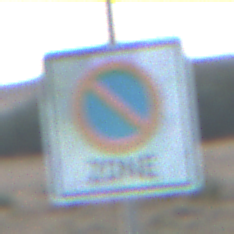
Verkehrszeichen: BeginnEingeschraenktesHalteverbotZone
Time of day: SunriseSunset
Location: Outdoor (Nature)
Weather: Clear
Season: Winter
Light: Natural